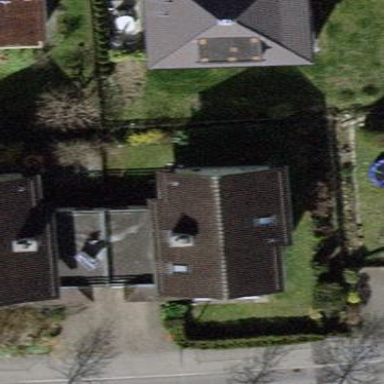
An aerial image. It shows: Building with pitched roof.